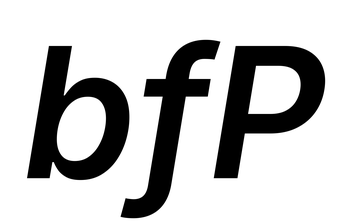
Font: Inter-Italic_SemiBold_Italic